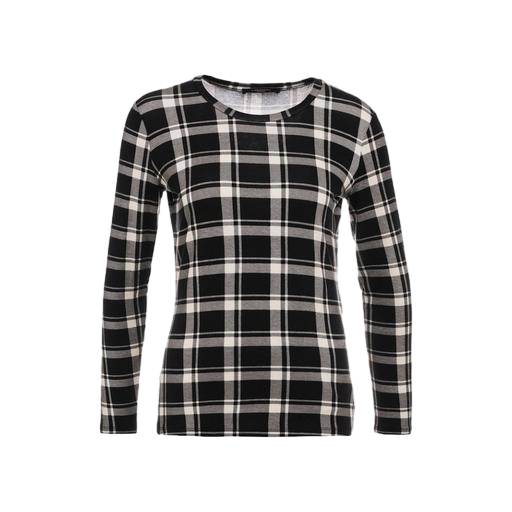
black checkered long sleeved shirt, black and white long sleeved shirt, long sleeved plaid black, white background